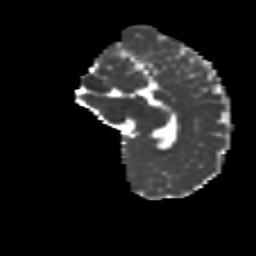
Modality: MD
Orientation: sagittal
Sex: male
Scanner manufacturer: siemens
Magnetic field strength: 3 T
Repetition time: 5 s
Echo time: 0.071 s